Question: I am making a form in a '<ul>' tag that I have yet to finish.
The HTML I have so far is this:
'''
<!DOCTYPE html>
<html lang="en">
<head>
<meta charset="utf-8" />
<title>Contact &mdash; Schwiesow &amp; Drilias</title>
<meta name="viewport" content="width=device-width,initial-scale=1.0,user-scalable=no" />
<link rel="stylesheet" href="res/css/reset.css" />
<link rel="stylesheet" href="res/css/main.css" />
<script src="res/js/libraries/jquery.js"></script>
</head>
<body>
<div id="bg_img"></div>
<div id="toolbar">
<div id="navigation_button">
<a href="#main_navigation" id="open_nav">&equiv;</a>
<a href="#" id="close_nav">&equiv;</a>
</div>
<div id="title">
<img src="res/images/logo.sd.png" alt="Schwiesow &amp; Drilias" />
</div>
</div>
<nav id="main_navigation">
<span class="header">Schwiesow &amp; Drilias</span>
<a href="/m/sd/">Profile</a>
<a href="/m/sd/projects/">Projects</a>
<a href="/m/sd/press.html">Press</a>
<span class="header">The Garden Room</span>
<a href="/m/gr/">Profile</a>
<a href="/m/gr/press.html">Press</a>
<span class="spacer"></span>
<a href="/m/sd/contact.php">Contact</a>
</nav>
<div id="content">
<ul>
<li class="input"><input type="text" name="name" placeholder="Name" /><li>
<li class="input"><input type="email" name="email" placeholder="Email" /></li>
<li class="message"><textarea name="message" placeholder="Message"></textarea></li>
<li class="button"><input type="submit" value="Send" name="submit" /></li>
</ul>
</div>
</body>
</html>
'''
For some reason, both Safari and Chrome insert a random '<li></li>' after the first one.
Here is a screenshot.
It's very annoying as it causes a large space between the first and second '<li>' because the style is set to 'height: 50px;'
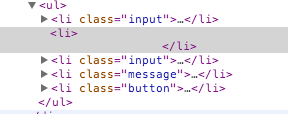
Answer: This line is missing the terminating "/" on the closing '<li>' tag
'<li class="input"><input type="text" name="name" placeholder="Name" /><li>'
Your browser is terminating it for you, as well as the one you be terminating in the first place.